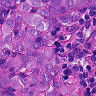
Metastatic tissue present: yes